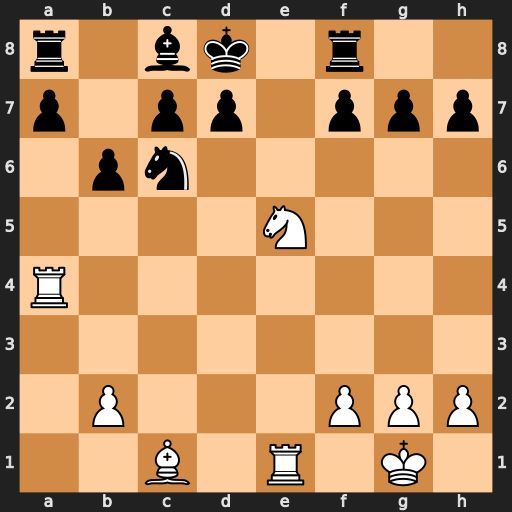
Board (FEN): r1bk1r2/p1pp1ppp/1pn5/4N3/R7/8/1P3PPP/2B1R1K1
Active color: w
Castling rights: -
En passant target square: -
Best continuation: Nxc6+ dxc6 Rd4+ Bd7 Red1 Kc8 Rxd7